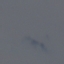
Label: SeaLake